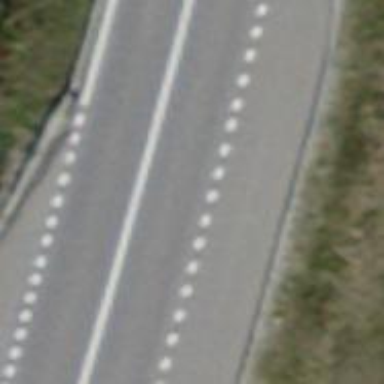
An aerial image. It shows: Asphalt road with primary classification. It features embankment along its route.